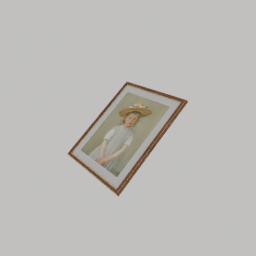
Label: decoration